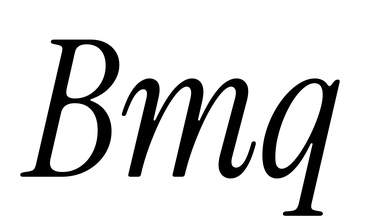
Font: InstrumentSerif-Italic